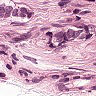
Metastatic tissue present: yes